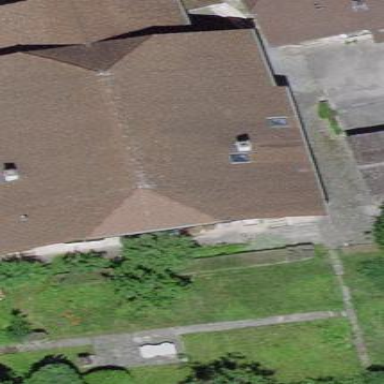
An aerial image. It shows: Farm building.